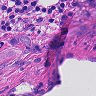
Metastatic tissue present: yes